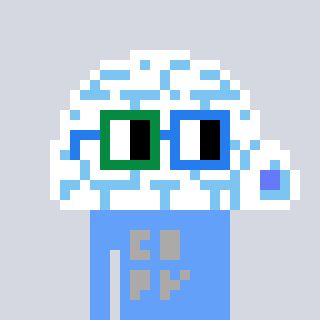
a pixel art character with square green and blue glasses, a igloo-shaped head and a blue-colored body on a cool background